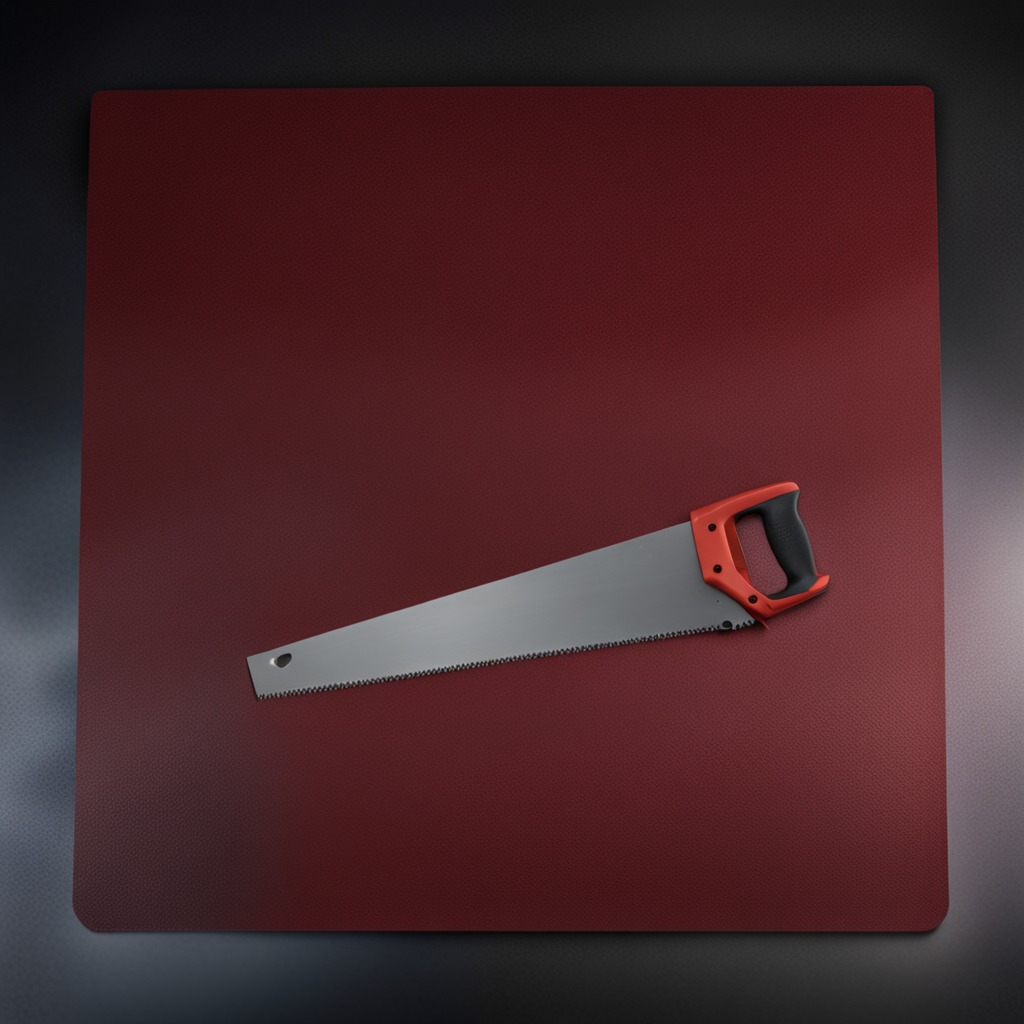
A metal saw is lying on a clean granite tabletop covered with a red rubber mat inside a workshop at night dim ambient light soft shadows worn but beneath the mat